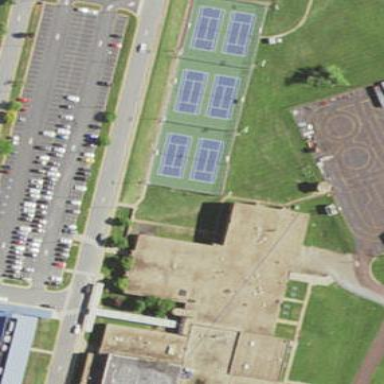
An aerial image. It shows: Tennis court in leisure pitch.